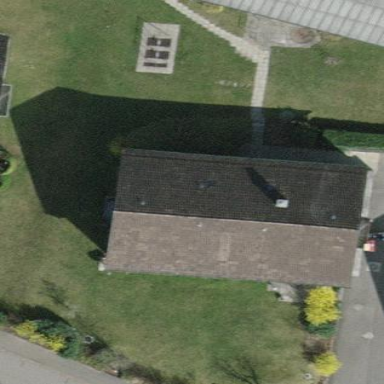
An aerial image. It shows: Detached building.